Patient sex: M
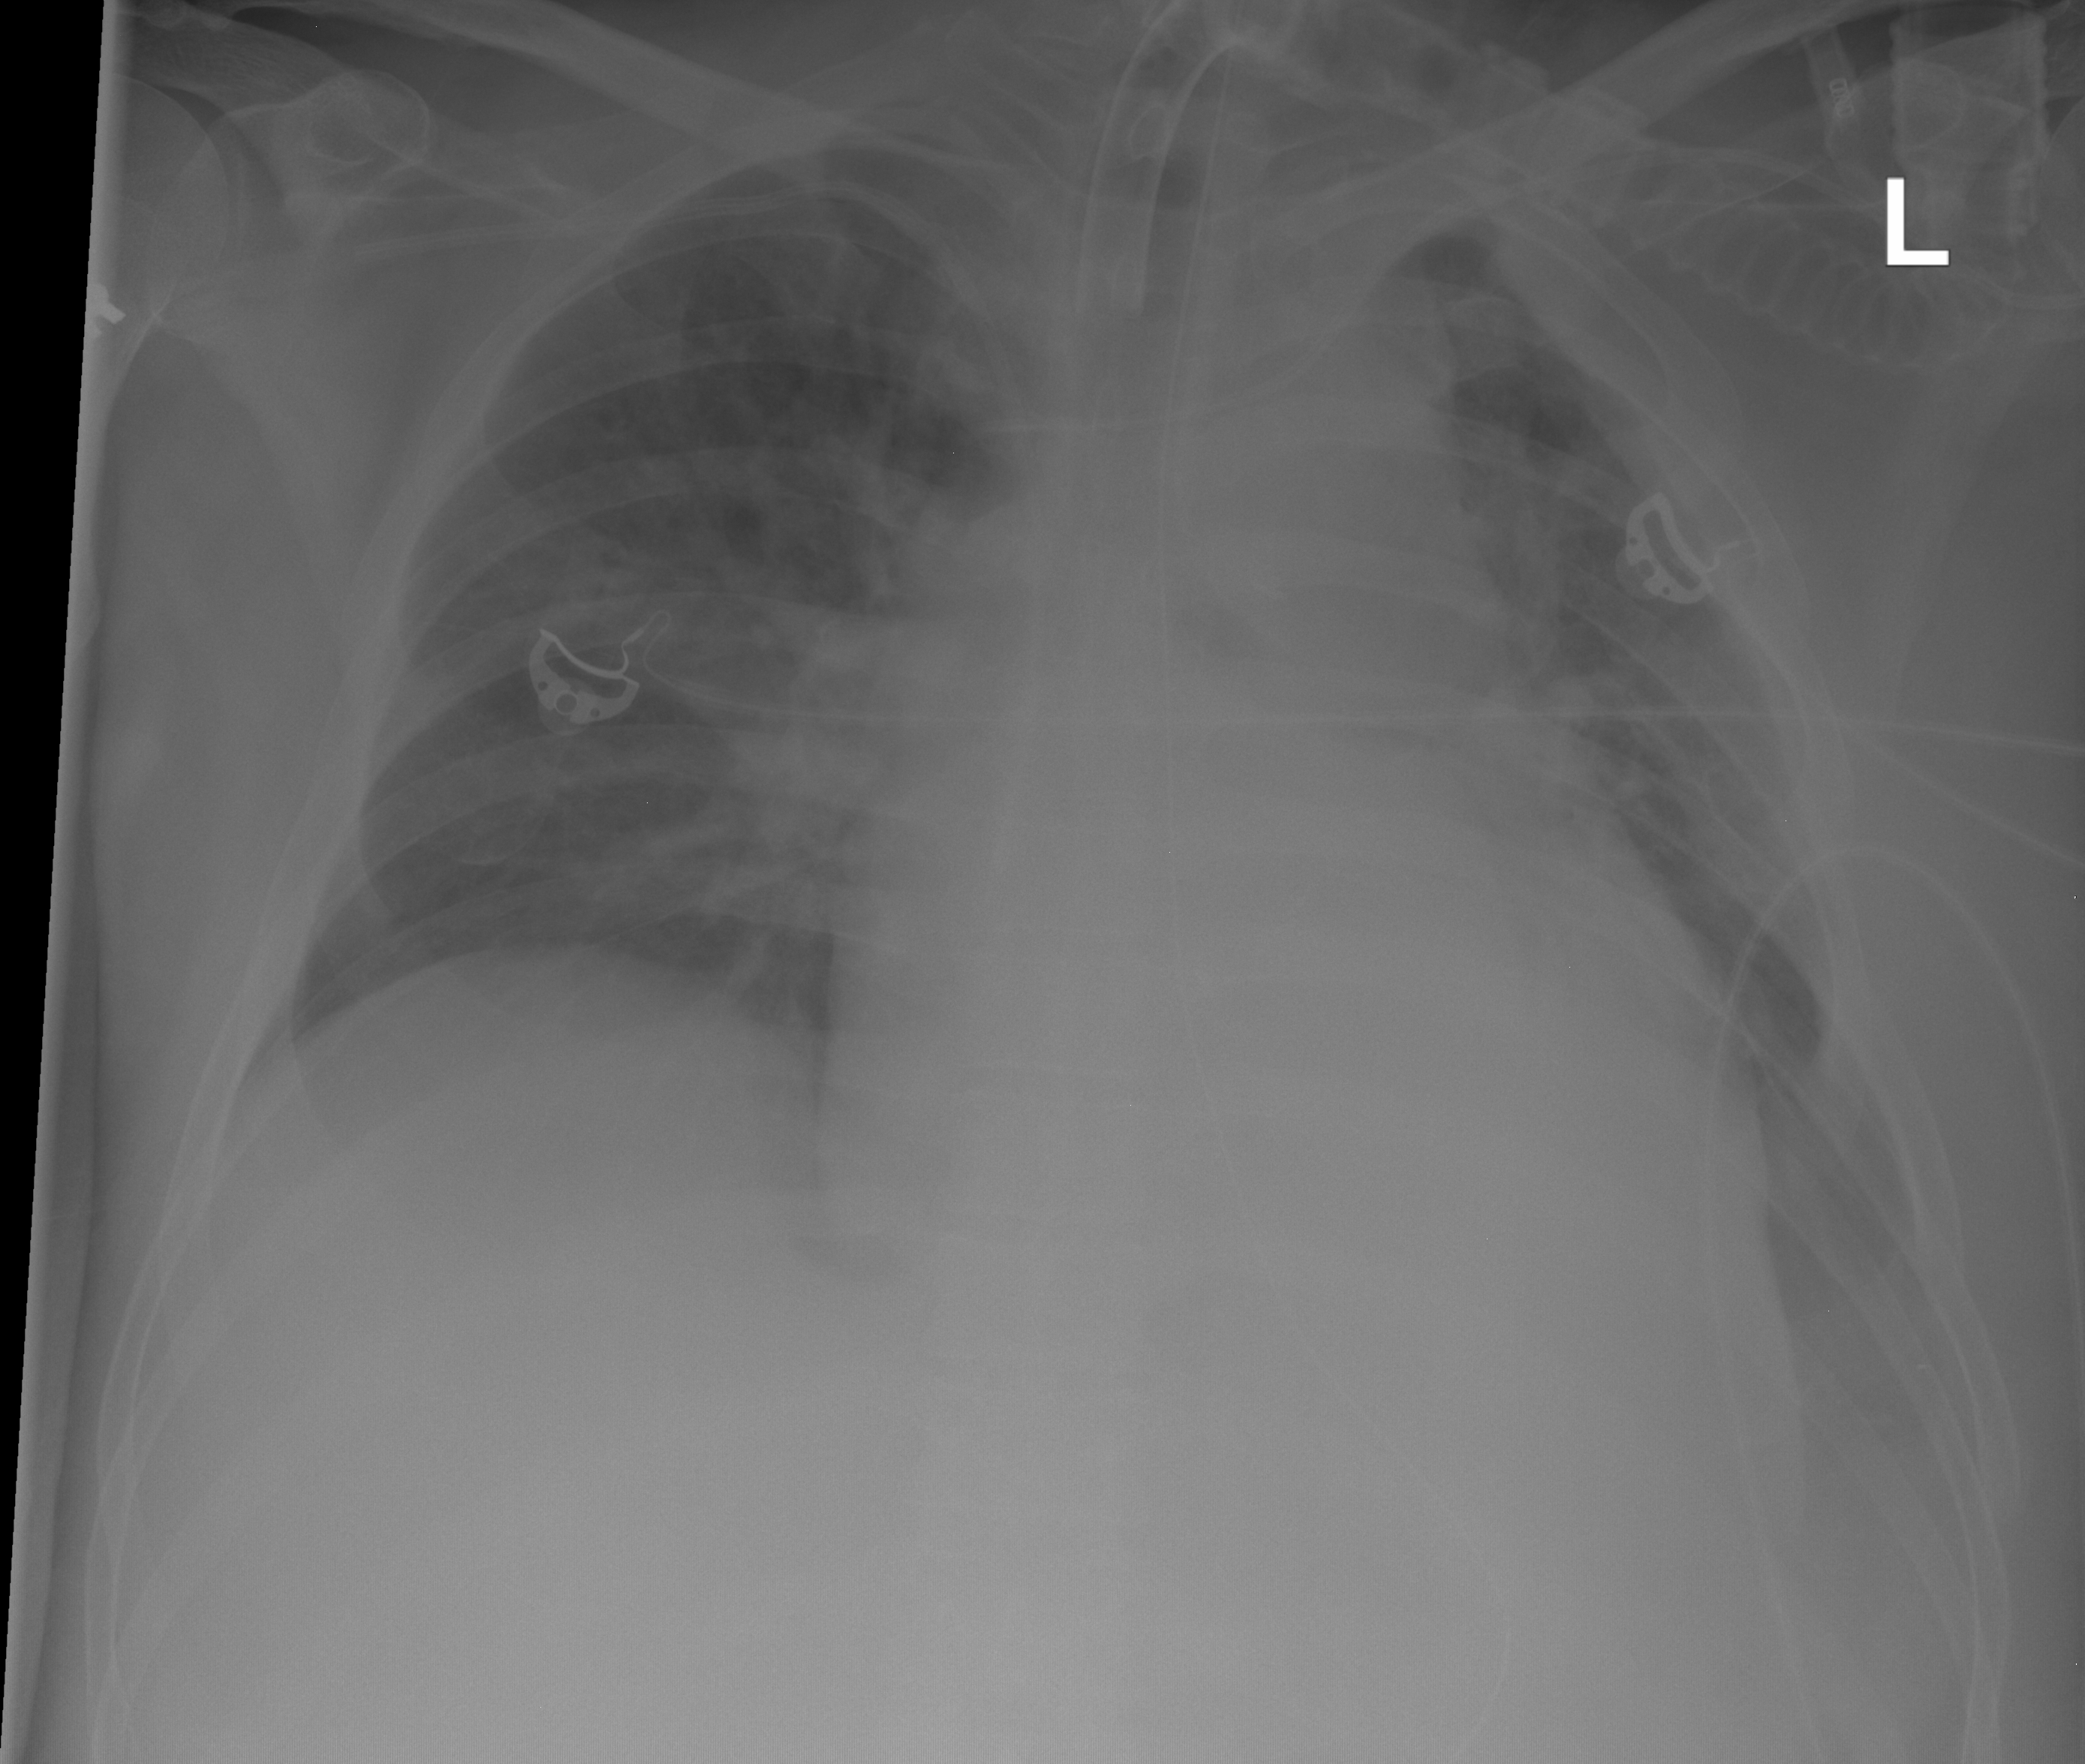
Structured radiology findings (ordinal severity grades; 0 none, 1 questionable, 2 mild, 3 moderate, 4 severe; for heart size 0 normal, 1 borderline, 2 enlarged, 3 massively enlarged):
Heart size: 3
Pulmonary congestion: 2
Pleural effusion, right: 2
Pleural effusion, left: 2
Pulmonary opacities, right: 0
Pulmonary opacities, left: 0
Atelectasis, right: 0
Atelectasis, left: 0